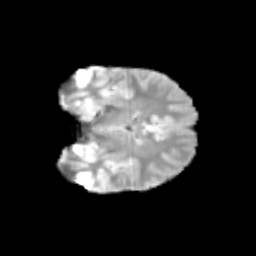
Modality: T2w
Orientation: coronal
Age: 10
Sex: male
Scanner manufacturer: siemens
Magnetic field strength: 3 T
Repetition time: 3.8 s
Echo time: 0.07 s